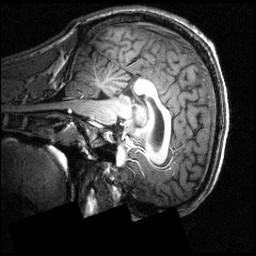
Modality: T1w
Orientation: sagittal
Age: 26
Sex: male
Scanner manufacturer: siemens
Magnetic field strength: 3.951 T
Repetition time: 1.5 s
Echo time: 0.00335 s